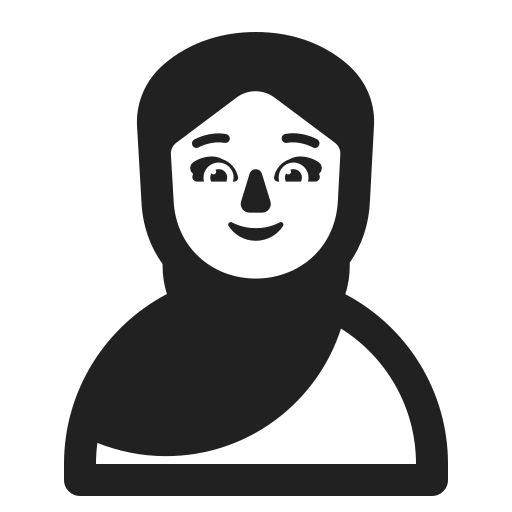
woman with headscarf high contrast default